Question: I am following a tutorial at <URL>. After following the JSON request I had no error. As soon as I hit the run button to run the app, I get the following error due to AFSecurityPolicy.m at two places.
"No visible @interface for 'NSArray' declares the selector 'firstObject'".
Here is a screenshot of the error:

Initially, the security framework was not included, so I included it in case the error was due to that. But, after adding SecurityFramework the error is still there.
Now I am kind of lost since I searched the web and didn't find any problem similar to this. Any help would be appreciated.
Thank you
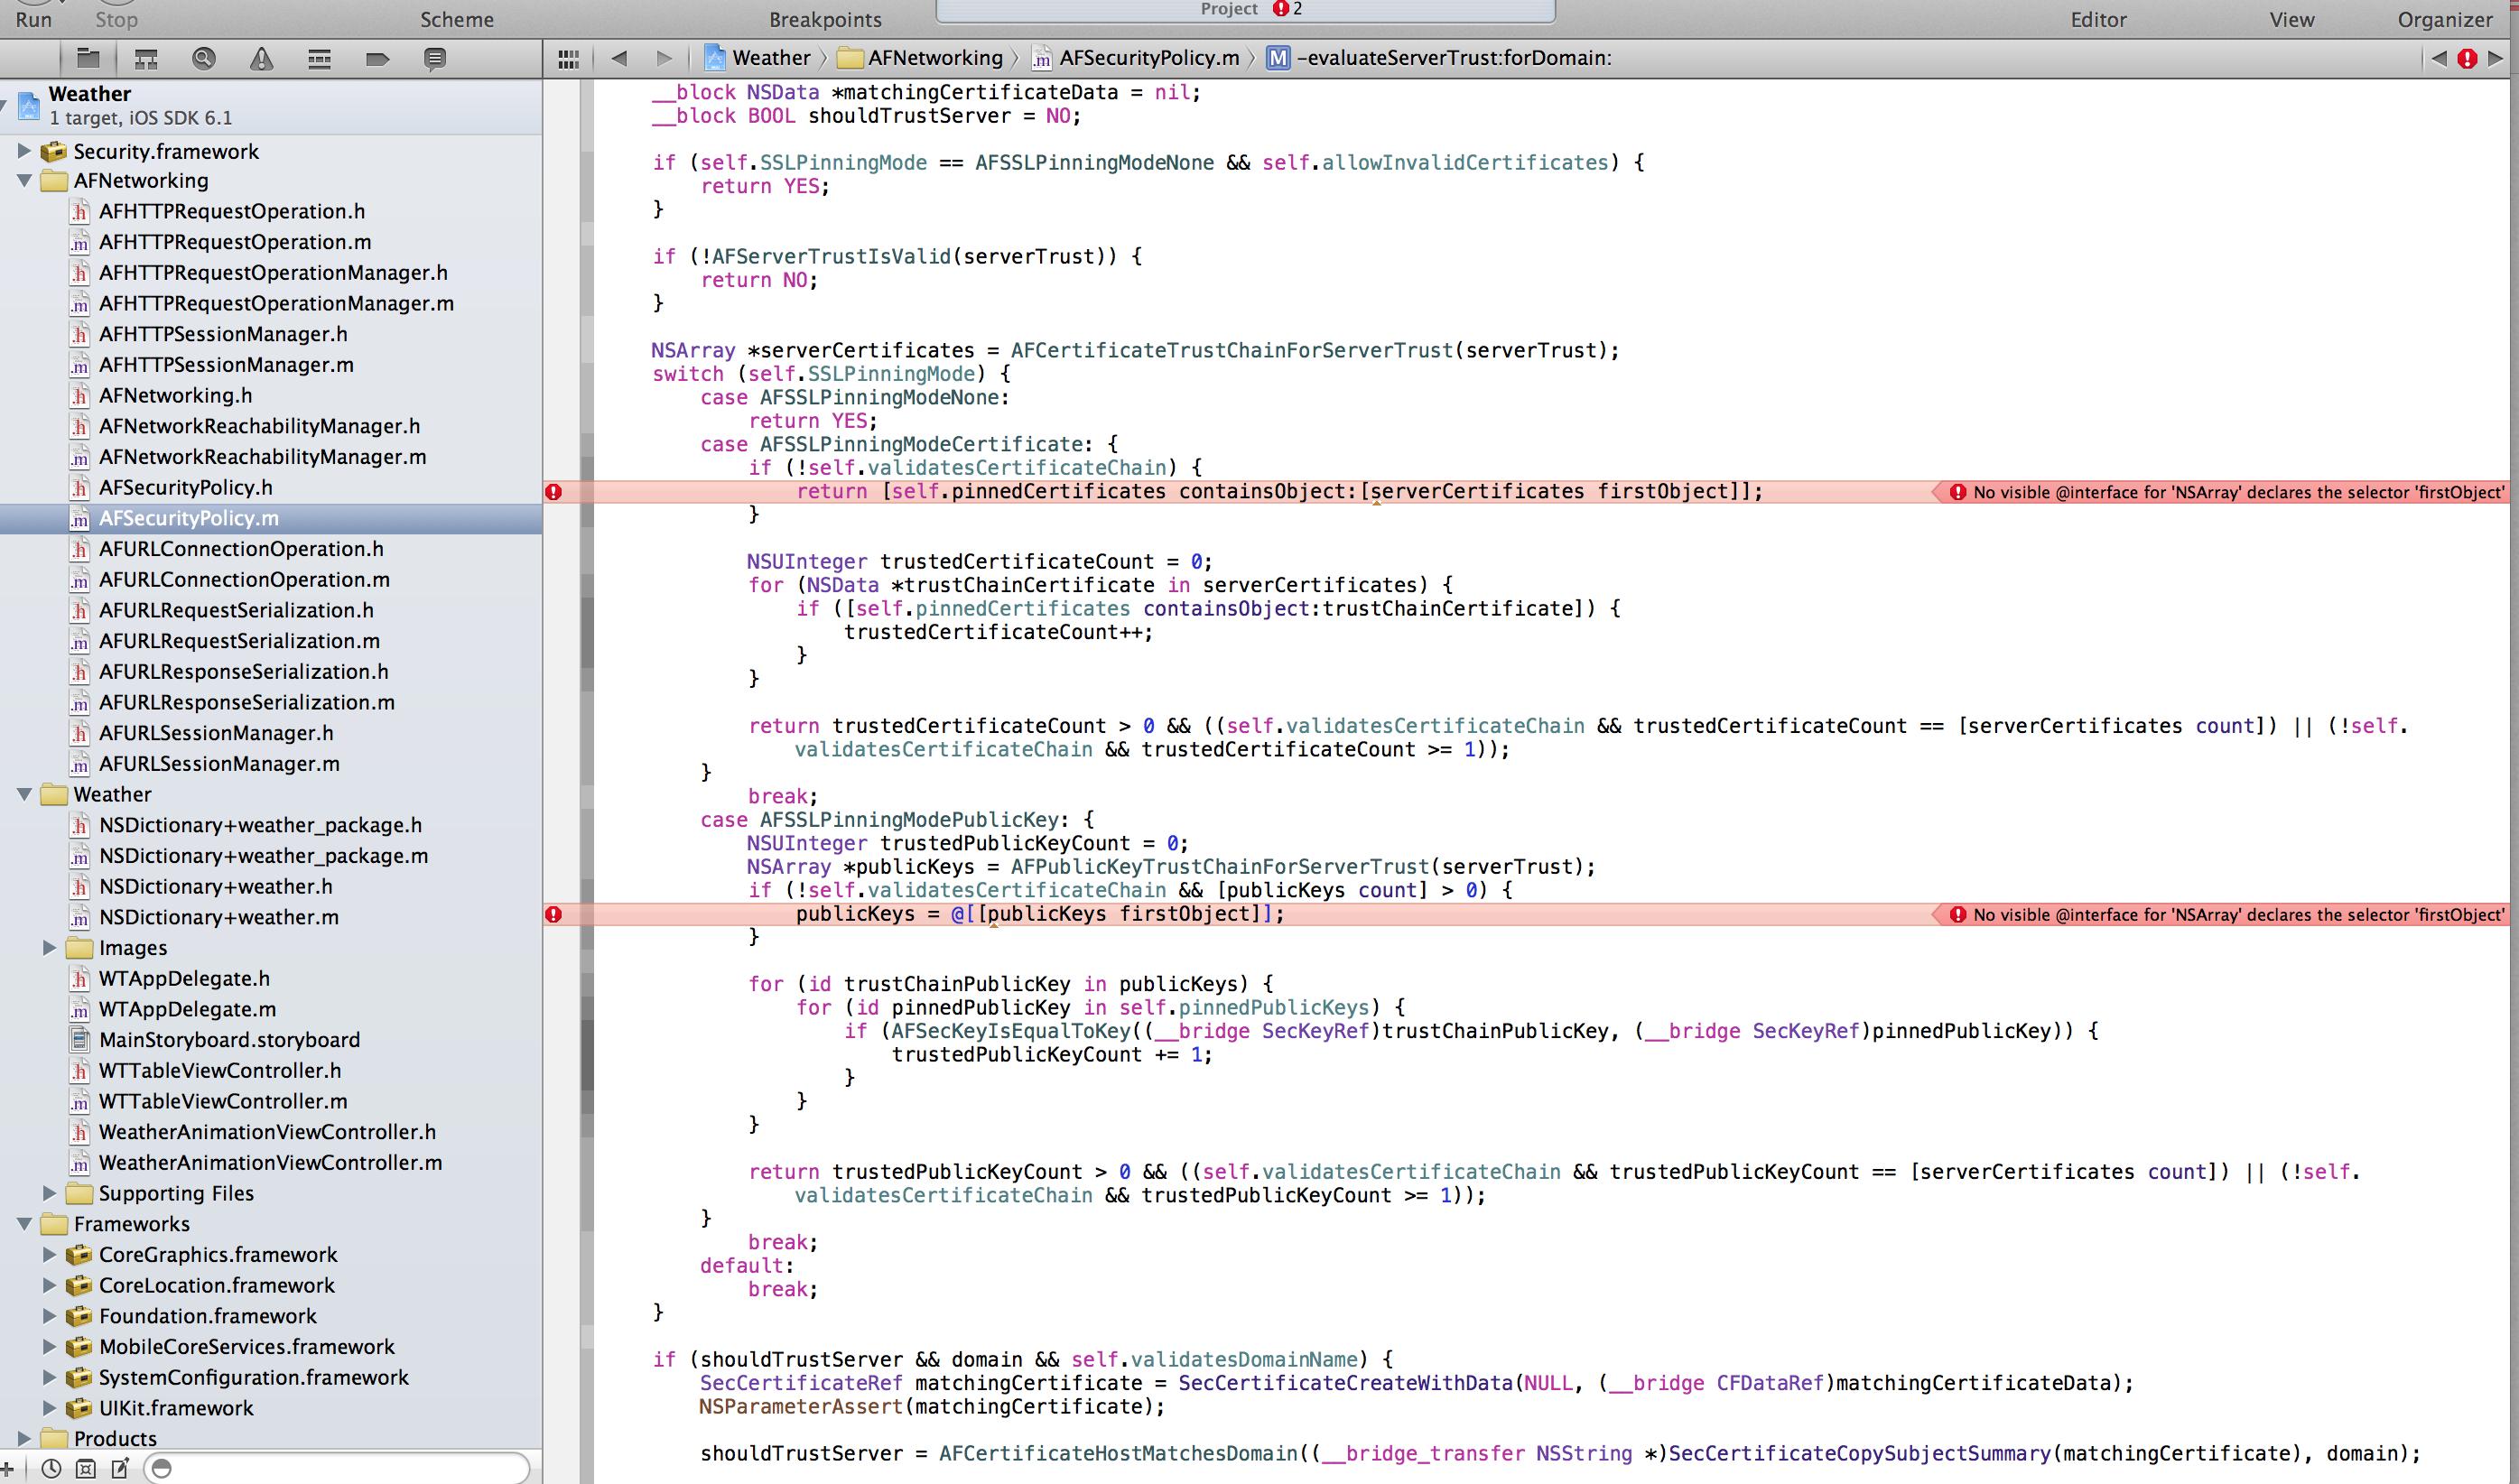
Answer: '[NSArray -firstObject]' is new to iOS 7, your target architecture is probably set too old. AFNetworking 2.0 only supports iOS 6 and iOS 7.